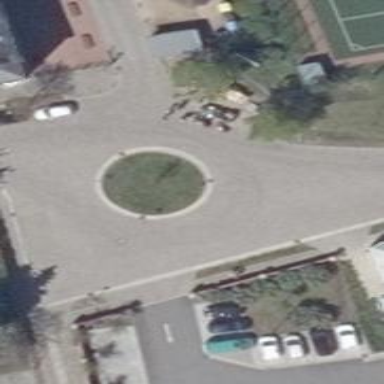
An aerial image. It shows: Asphalt road in residential area leading to roundabout.